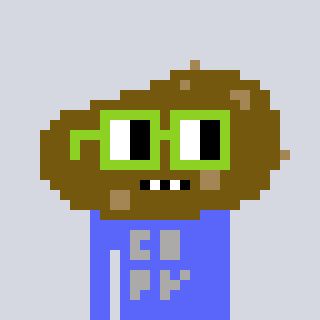
a pixel art character with square light green glasses, a potato-shaped head and a purple-colored body on a cool background